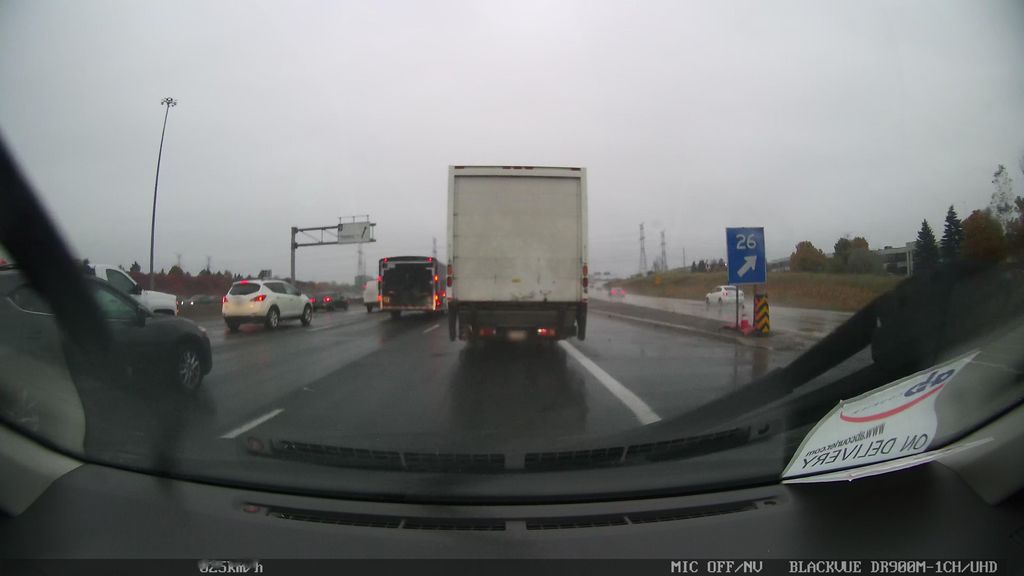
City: toronto